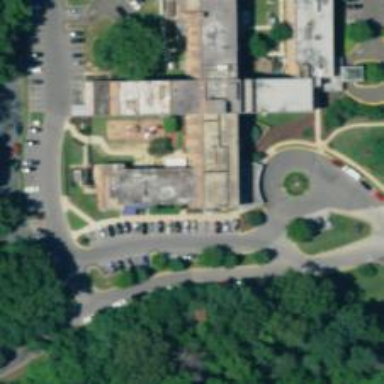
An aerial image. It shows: Nursing home.